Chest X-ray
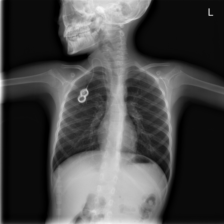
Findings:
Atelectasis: negative
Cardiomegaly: negative
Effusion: negative
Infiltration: negative
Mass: negative
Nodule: negative
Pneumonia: negative
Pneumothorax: negative
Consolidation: negative
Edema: negative
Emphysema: negative
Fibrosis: negative
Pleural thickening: negative
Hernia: negative